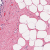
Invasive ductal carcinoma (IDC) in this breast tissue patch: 0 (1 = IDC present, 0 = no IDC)